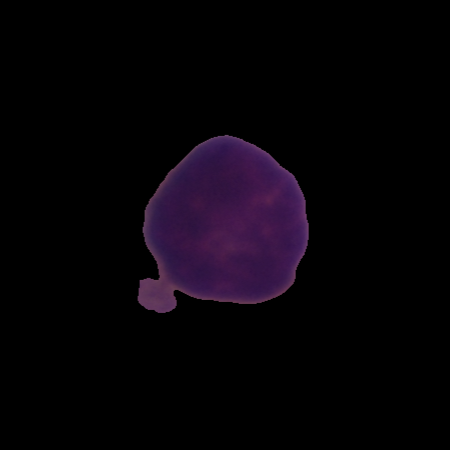
Label: healthy